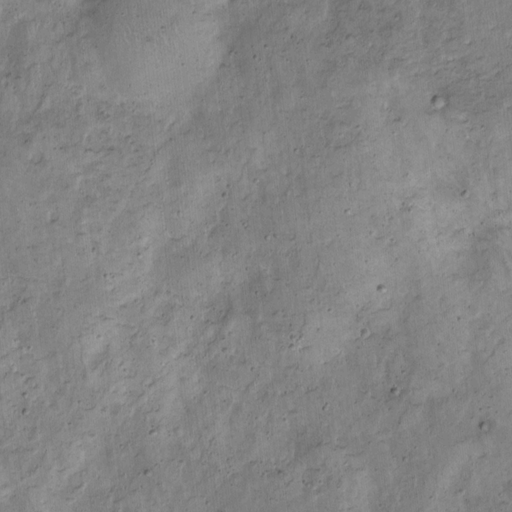
Objects detected: cone